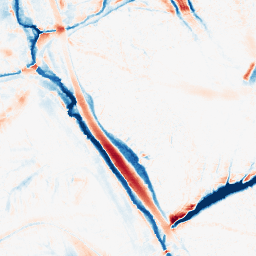
Category: morphological
Decomposition family: morphological_ellipse
Decomposition parameters: operation: average
width: 20
height: 30
Upsampling method: bicubic
Upsampling parameters: scale: 4
Upsampling scale: 4